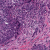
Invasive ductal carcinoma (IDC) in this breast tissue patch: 1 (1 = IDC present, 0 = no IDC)